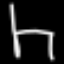
Label: chair